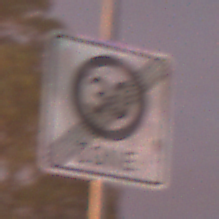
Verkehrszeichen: EndeZone30
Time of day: Night
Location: Outdoor (Suburban)
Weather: PartlyCloudy
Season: NotSpecified
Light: Artificial